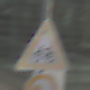
Verkehrszeichen: RadverkehrRechts
Zusatzzeichen unten: UeberholverbotKraftfahrzeuge
Umgebung: Outdoor, Urban
Tageszeit: SunriseSunset
Wetter: PartlyCloudy
Licht: Natural
Jahreszeit: NotSpecified
Kontrast: LowContrast